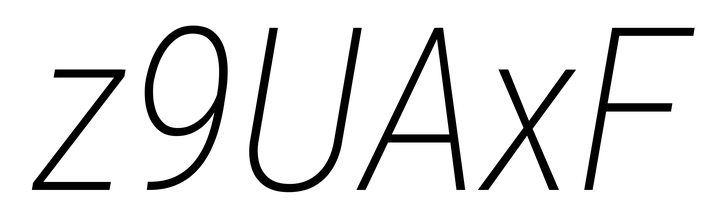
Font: Roboto-Italic_Condensed_ExtraLight_Italic